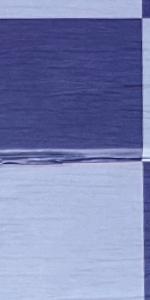
Label: Empty